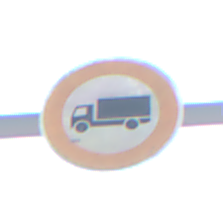
Verkehrszeichen: VerbotFuerKraftfahrzeugeUeberDreiKommaFuenfTonnen
Umgebung: Outdoor, Nature
Tageszeit: MorningAfternoon
Wetter: PartlyCloudy
Licht: Natural
Jahreszeit: NotSpecified
Kontrast: HighContrast